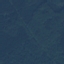
Land use / land cover class: Forest